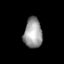
Tissue: lung
Cell type: Endothelial cells
Senescence score: 0.2249
Nuclear area (px): 542
Mean DAPI intensity: 153.633